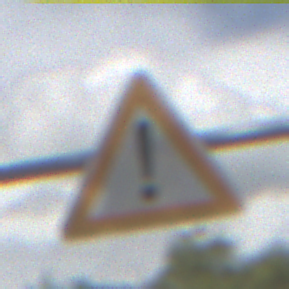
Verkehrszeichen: Gefahrenstelle
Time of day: Midday
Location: Outdoor (Nature)
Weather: PartlyCloudy
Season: NotSpecified
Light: Natural